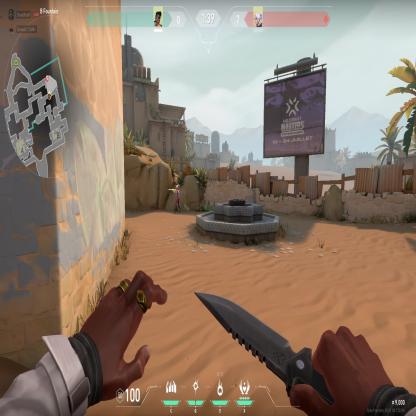
Label: enemy